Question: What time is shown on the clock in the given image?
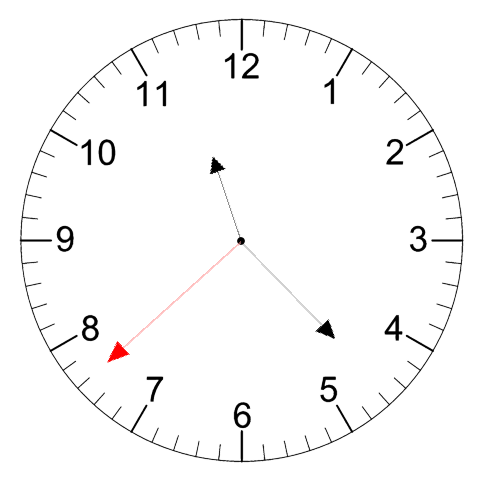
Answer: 11:22:38